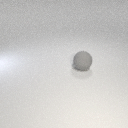
large gray rubber sphere